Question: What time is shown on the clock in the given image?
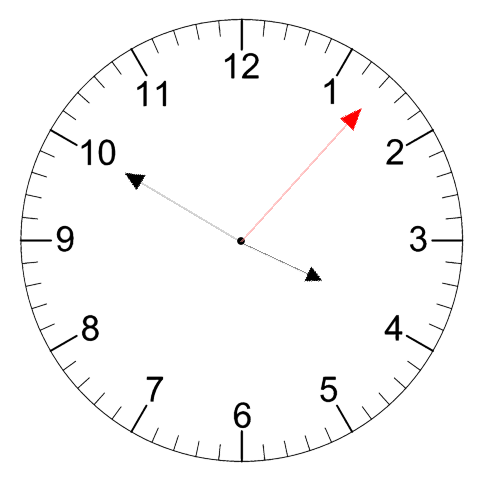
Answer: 03:50:07